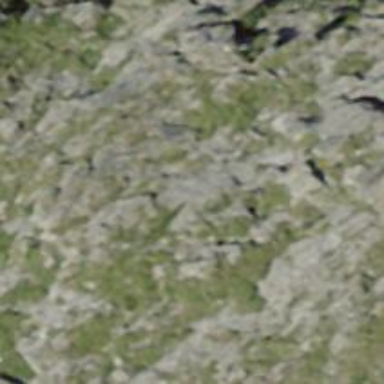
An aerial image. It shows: Cliff in nature.